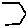
Label: hexagon